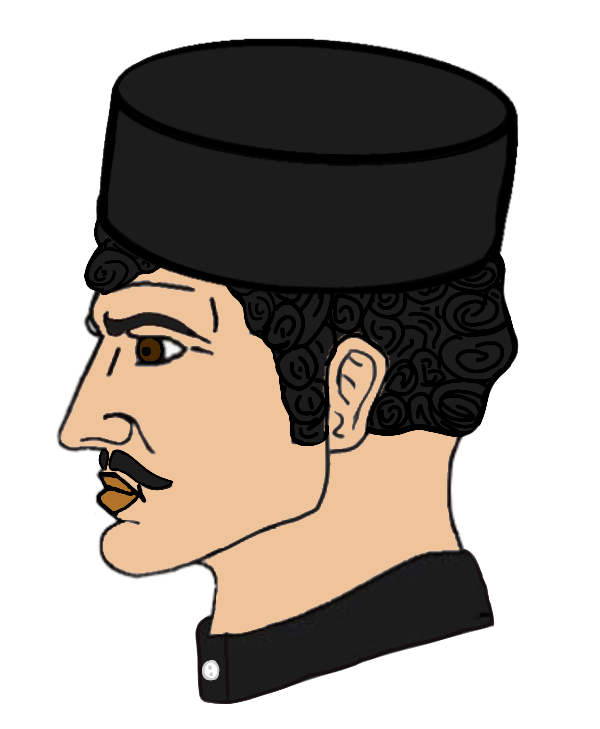
Label: 4_Yes_Chad